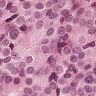
Metastatic tissue present: yes